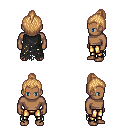
a pixel art fantasy rpg character, male body template, human, dark skin, black tattered cape, gold greaves, light blonde short topknot hairstyle, four views (front, back, left, right), 2x2 character sprite sheet, small pixel art, hard edges, no anti-aliasing